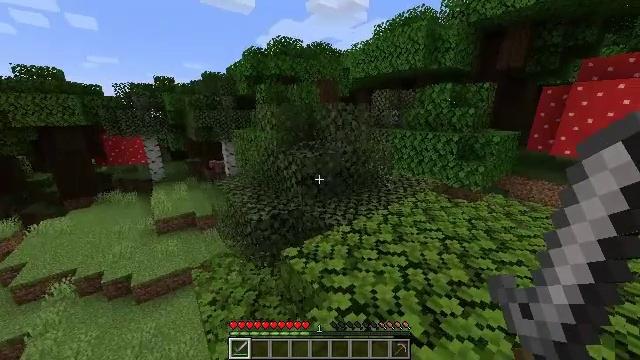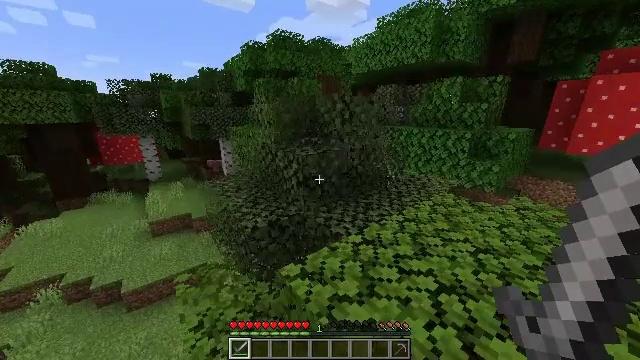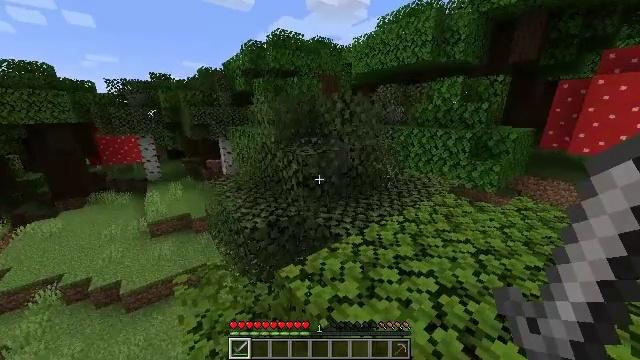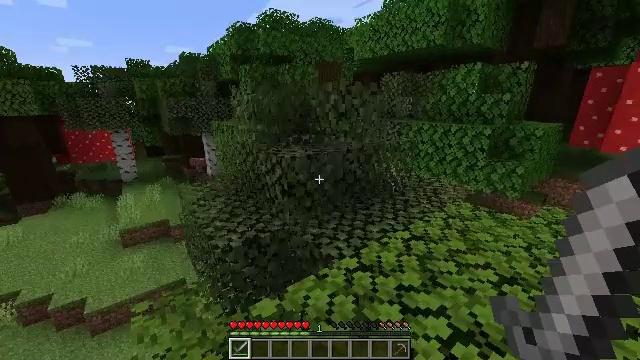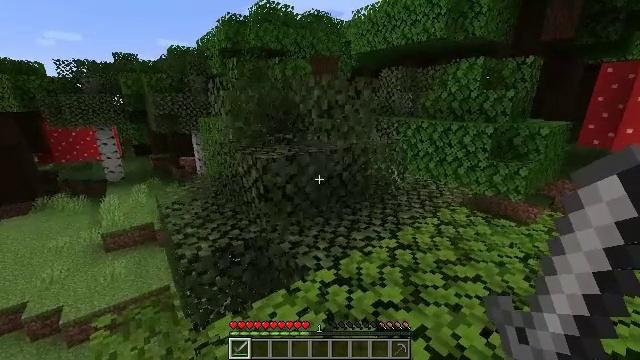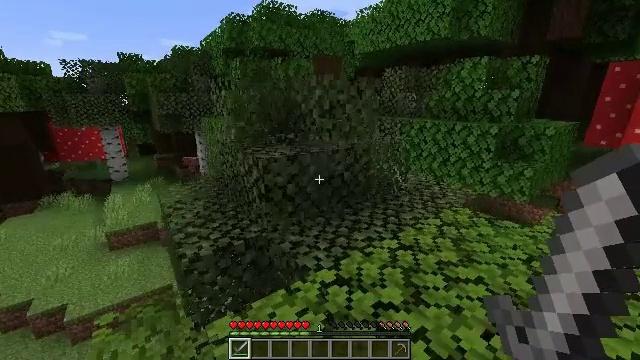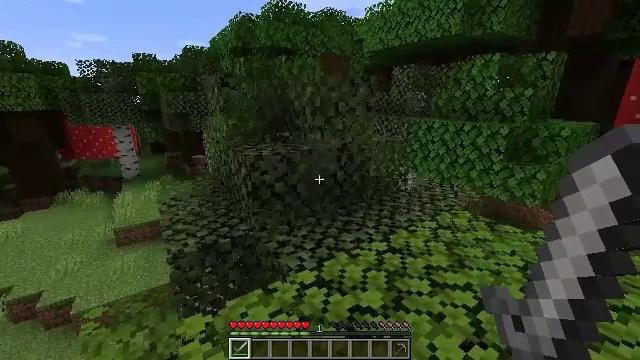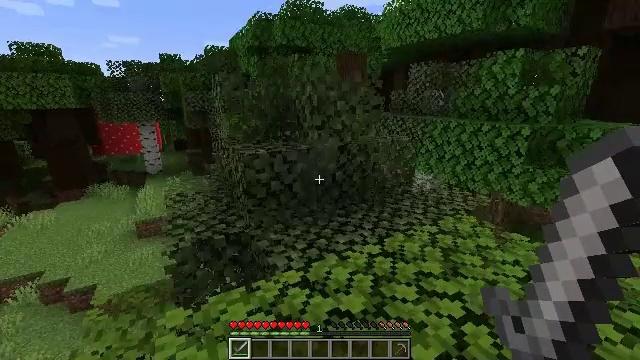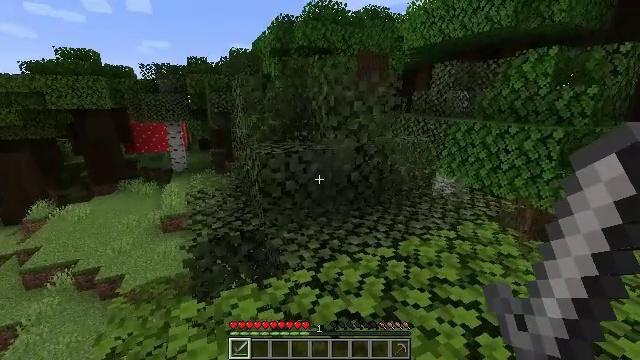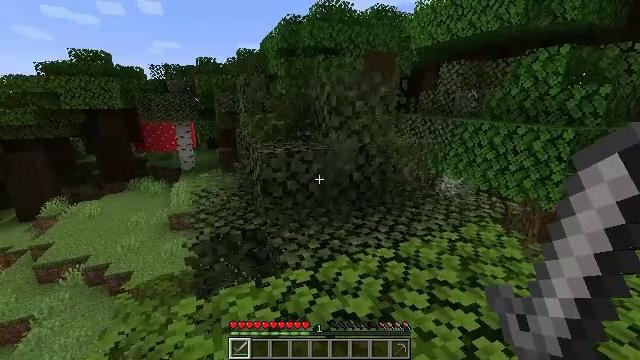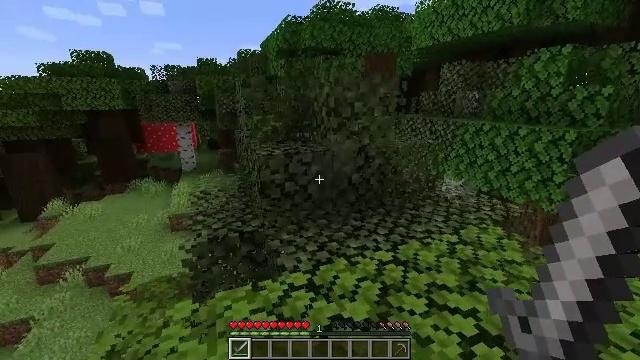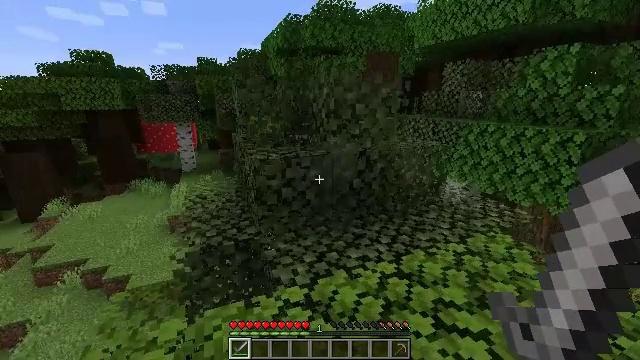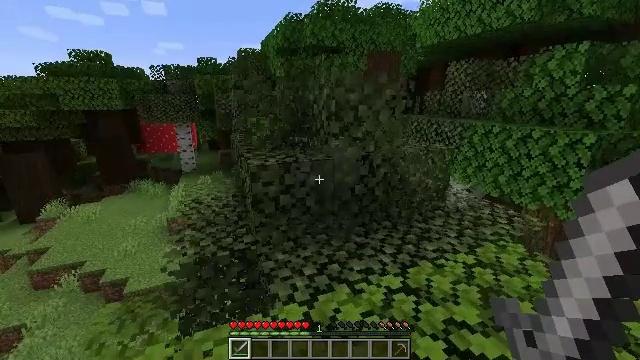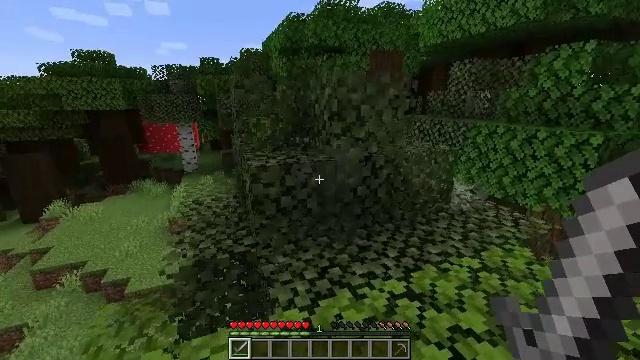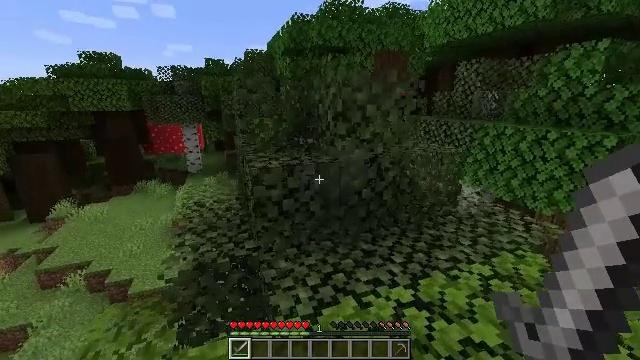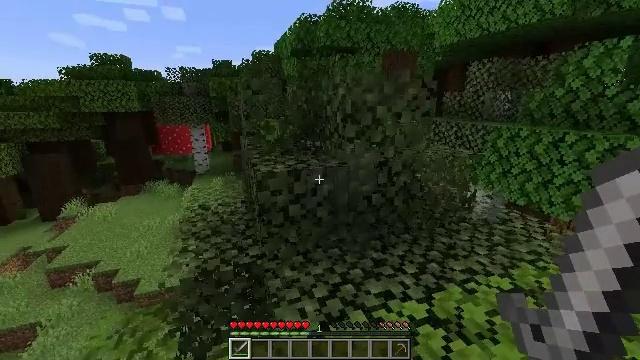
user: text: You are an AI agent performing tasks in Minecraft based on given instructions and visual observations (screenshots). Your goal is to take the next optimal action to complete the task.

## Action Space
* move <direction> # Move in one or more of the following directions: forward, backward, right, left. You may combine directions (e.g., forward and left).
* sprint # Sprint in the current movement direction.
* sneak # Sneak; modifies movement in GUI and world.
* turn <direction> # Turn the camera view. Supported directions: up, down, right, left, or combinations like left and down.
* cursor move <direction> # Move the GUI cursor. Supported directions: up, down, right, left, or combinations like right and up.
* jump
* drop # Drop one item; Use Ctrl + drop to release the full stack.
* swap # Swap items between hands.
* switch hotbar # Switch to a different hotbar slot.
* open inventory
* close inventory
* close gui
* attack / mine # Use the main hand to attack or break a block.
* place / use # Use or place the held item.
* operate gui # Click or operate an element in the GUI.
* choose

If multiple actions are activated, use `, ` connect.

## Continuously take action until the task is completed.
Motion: motion action
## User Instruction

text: Interact with the furnace to craft cooked cod.
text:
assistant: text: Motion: move right
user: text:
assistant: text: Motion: move right
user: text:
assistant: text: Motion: move right
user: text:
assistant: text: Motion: move right
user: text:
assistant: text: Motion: move right
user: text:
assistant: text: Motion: move right, turn left
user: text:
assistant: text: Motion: move right, turn left
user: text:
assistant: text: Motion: turn left
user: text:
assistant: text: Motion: turn left
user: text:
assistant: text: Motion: move forward
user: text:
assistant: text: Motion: move forward
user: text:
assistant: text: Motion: move forward
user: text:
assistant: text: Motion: no_op
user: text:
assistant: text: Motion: no_op
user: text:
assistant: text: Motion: move forward, turn left
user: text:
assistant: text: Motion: move forward
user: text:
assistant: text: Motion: move forward
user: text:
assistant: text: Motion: move forward
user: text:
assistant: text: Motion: move forward, jump
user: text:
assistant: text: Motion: move forward, jump
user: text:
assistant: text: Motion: move forward, jump
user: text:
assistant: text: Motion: move forward, jump
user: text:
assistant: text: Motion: move forward, jump
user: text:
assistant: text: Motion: move forward, jump
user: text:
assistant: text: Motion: move forward, jump
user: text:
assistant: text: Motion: move forward, jump
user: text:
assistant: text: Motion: move forward, jump
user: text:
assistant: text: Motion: move forward, jump
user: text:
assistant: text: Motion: move forward, turn right and down, jump
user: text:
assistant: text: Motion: move forward, turn right and down, jump